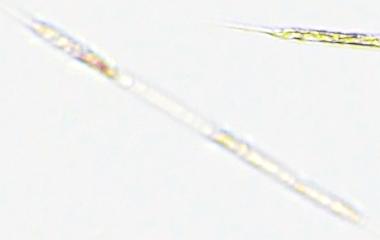
Label: Rhizosolenia